Field crop: tomato
Growth stage: 1
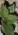
Species: solanum